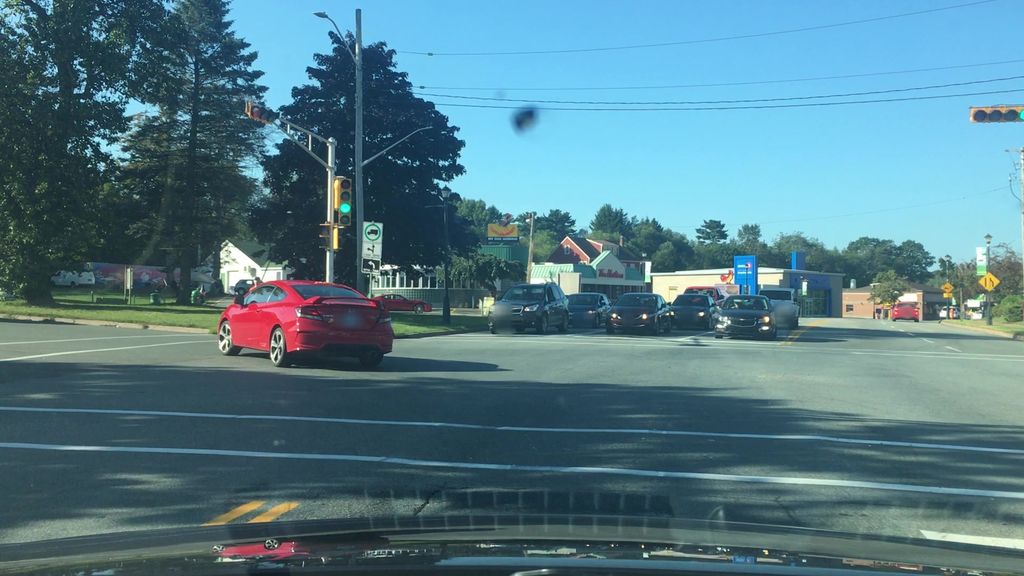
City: halifax